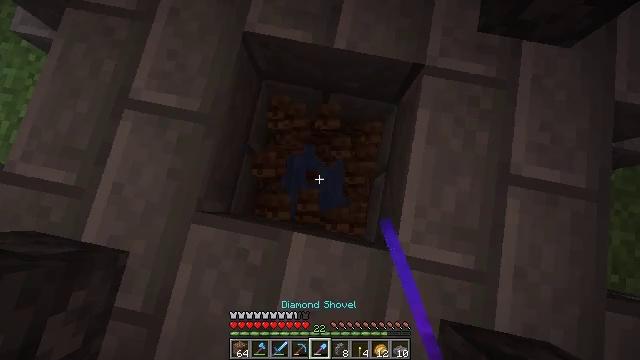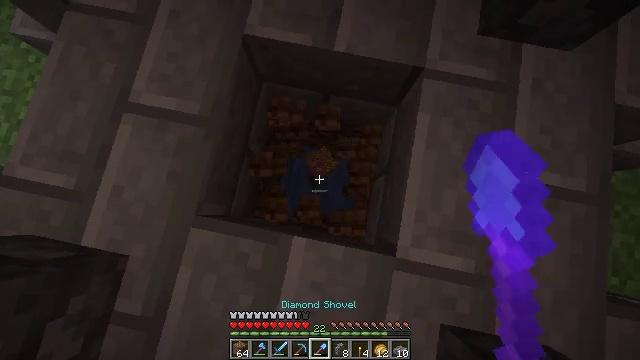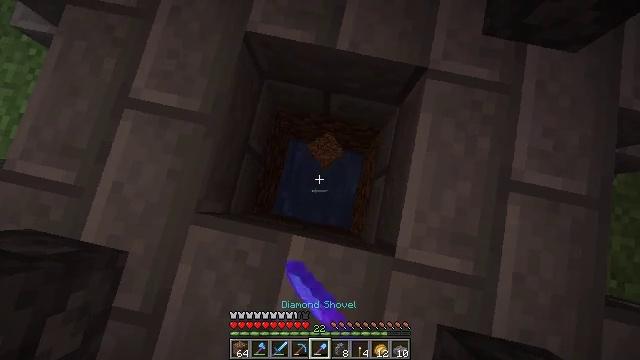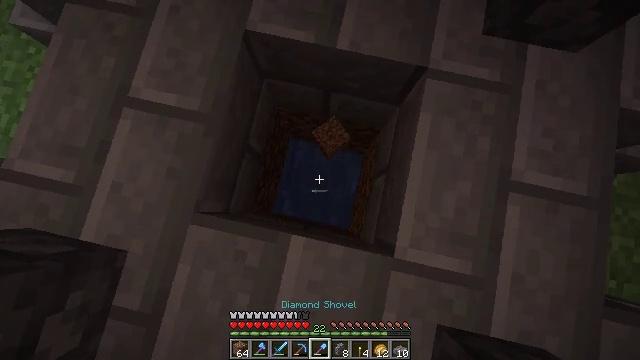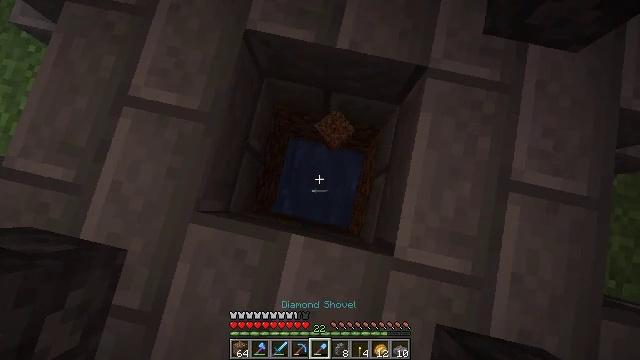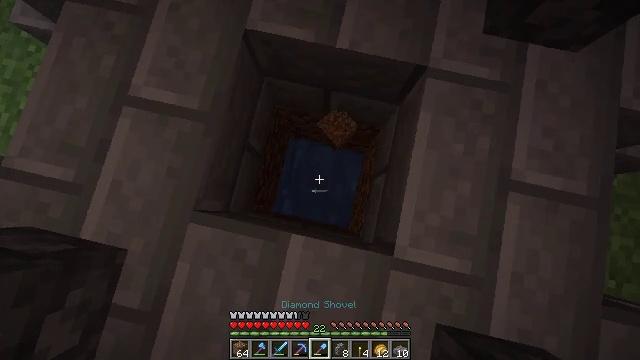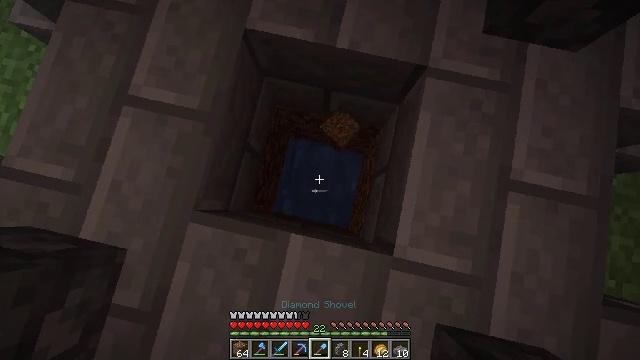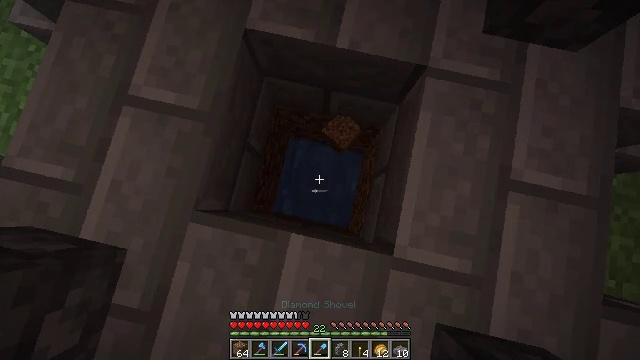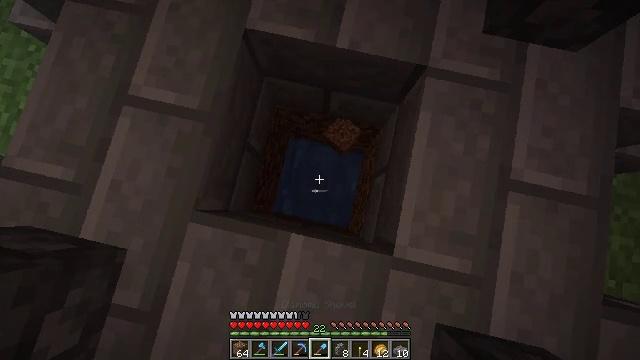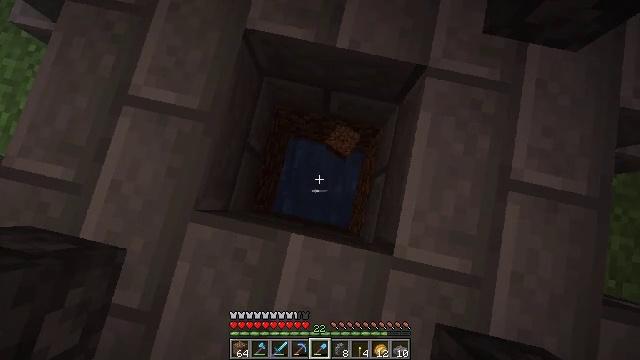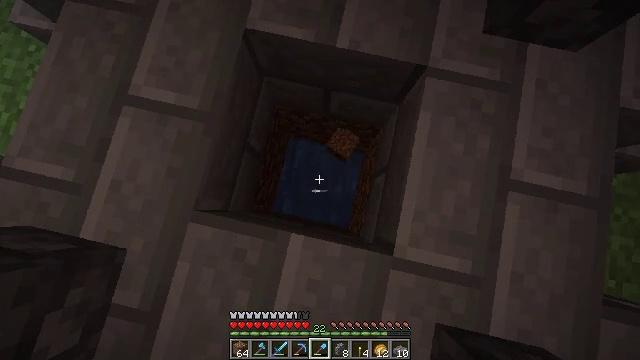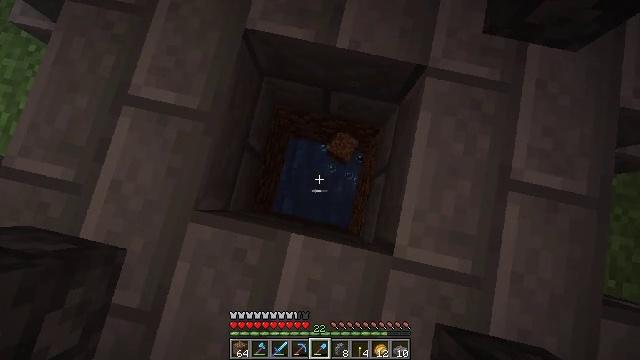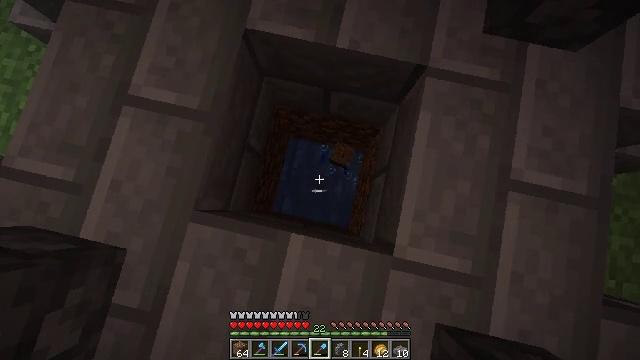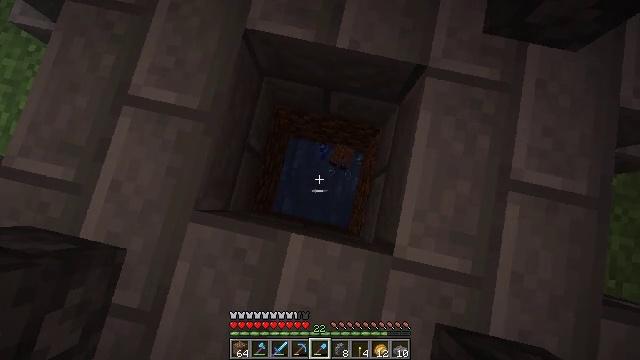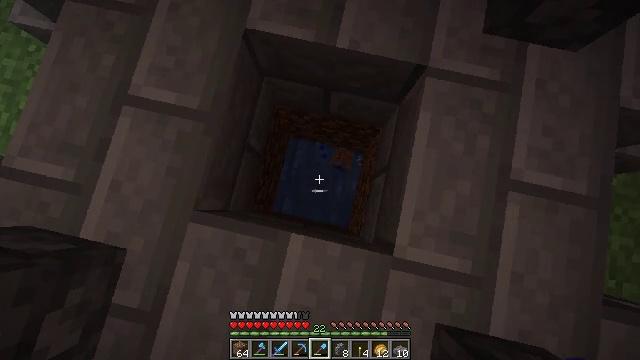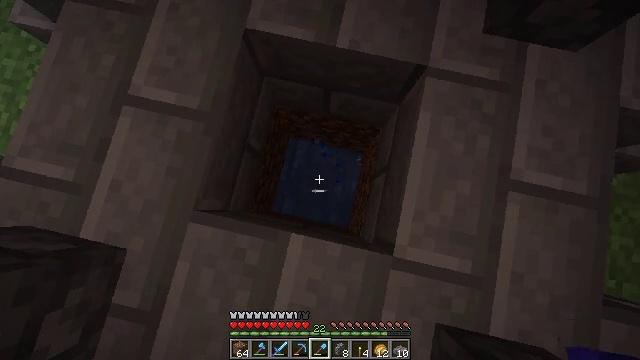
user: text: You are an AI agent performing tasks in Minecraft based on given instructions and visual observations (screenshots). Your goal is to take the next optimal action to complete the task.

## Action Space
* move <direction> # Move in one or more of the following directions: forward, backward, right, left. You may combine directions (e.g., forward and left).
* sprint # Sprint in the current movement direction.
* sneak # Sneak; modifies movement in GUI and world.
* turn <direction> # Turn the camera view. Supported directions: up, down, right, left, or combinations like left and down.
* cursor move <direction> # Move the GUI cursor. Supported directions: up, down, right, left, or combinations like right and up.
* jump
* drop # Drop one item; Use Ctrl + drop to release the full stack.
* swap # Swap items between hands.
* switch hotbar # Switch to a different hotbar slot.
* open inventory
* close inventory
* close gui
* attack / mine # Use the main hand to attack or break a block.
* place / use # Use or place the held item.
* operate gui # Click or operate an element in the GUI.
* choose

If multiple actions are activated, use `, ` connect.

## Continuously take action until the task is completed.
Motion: motion action
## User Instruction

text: Left click on the stonecutter to break it.
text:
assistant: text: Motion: sneak
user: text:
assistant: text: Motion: sneak
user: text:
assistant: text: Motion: sneak
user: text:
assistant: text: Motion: sneak
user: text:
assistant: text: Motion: sneak
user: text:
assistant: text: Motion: sneak
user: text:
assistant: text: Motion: sneak
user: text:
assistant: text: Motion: sneak
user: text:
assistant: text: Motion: sneak
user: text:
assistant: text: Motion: sneak
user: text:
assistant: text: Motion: sneak
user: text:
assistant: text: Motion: sneak
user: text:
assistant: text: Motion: sneak
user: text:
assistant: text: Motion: sneak
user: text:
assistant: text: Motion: sneak
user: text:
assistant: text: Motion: sneak
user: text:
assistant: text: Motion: sneak
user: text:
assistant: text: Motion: sneak
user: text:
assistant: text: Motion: sneak
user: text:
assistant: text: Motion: sneak
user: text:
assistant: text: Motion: sneak
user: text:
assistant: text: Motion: sneak
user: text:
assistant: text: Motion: sneak
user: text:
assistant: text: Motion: sneak
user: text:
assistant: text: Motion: sneak
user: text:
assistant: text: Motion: sneak
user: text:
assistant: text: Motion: sneak
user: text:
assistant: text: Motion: sneak
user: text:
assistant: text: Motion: sneak
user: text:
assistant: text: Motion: sneak